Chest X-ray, AP view. Patient: 30 years old, sex M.
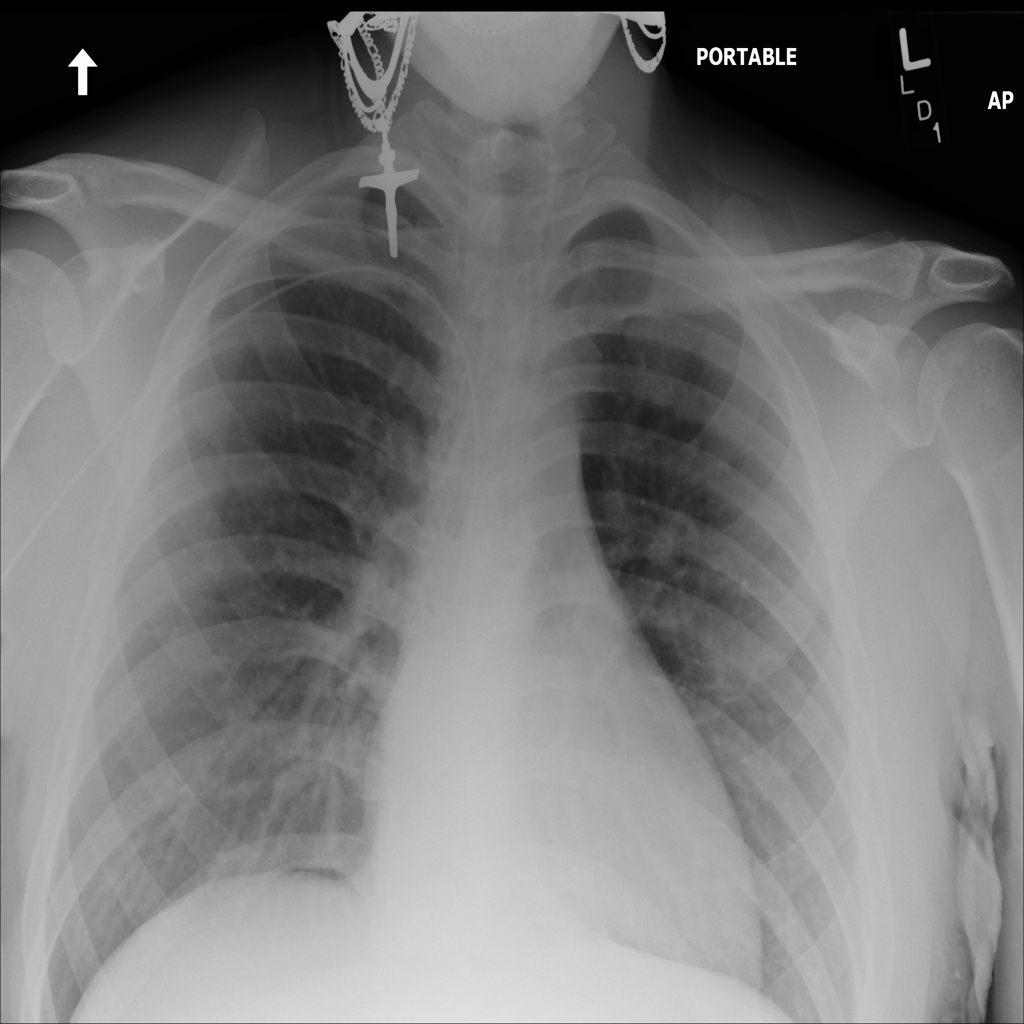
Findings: No Finding